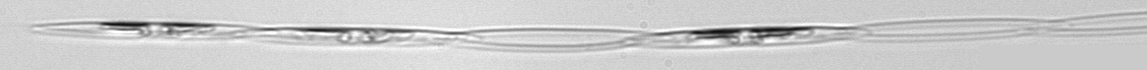
Label: Pseudo-nitzschia